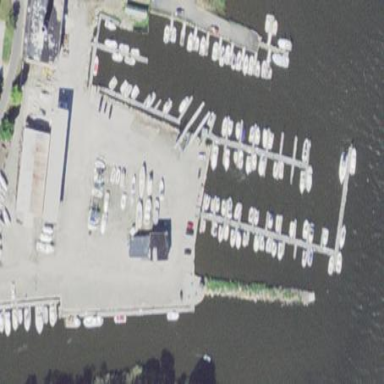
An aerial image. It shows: Marina on leisure land.